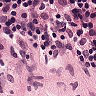
Metastatic tissue present: no